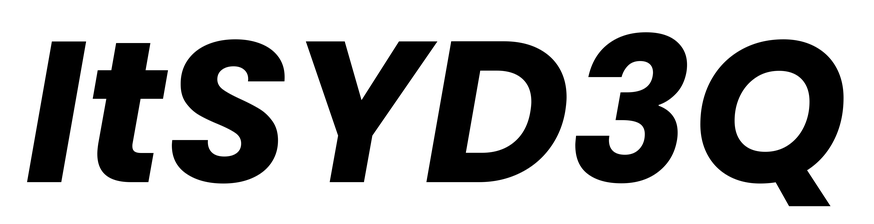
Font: Poppins-BoldItalic